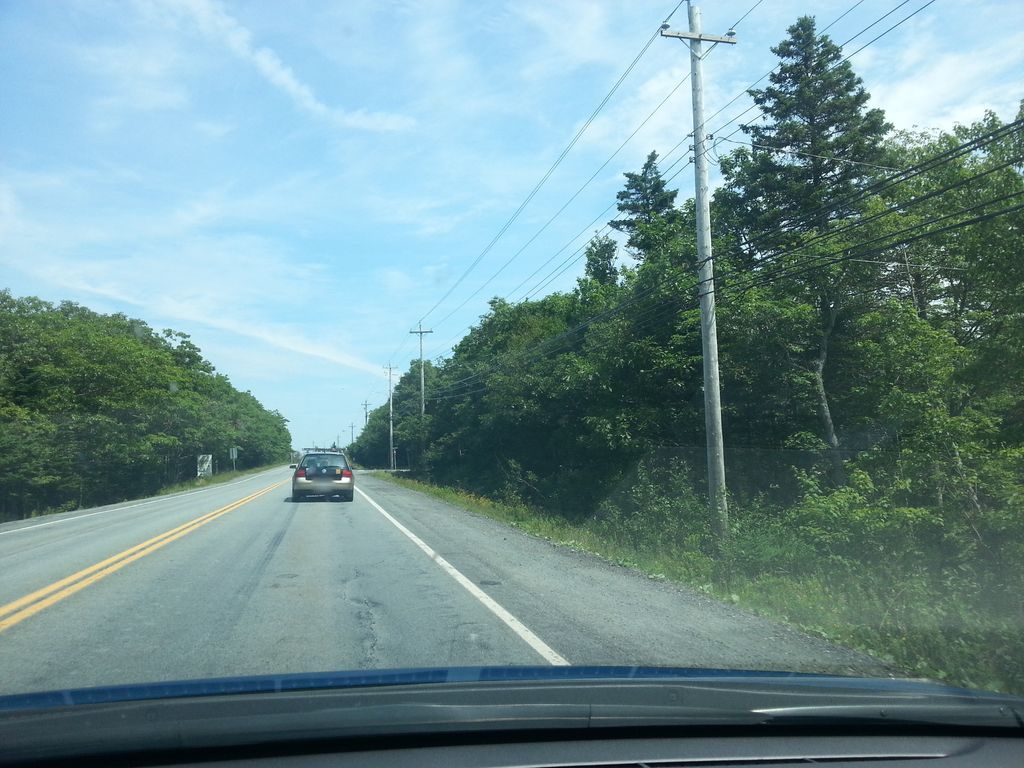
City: halifax